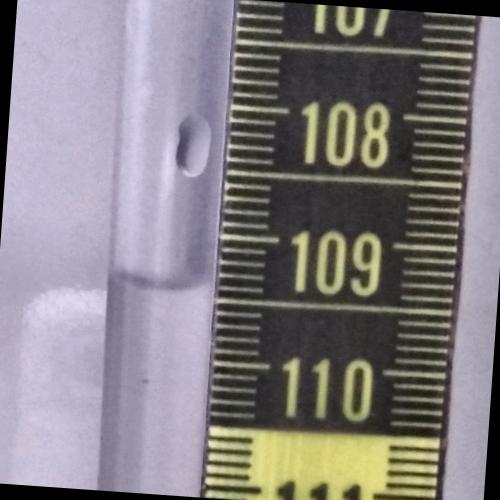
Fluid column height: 109.4 cm